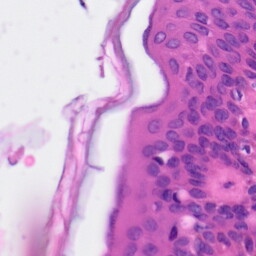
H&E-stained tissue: Skin